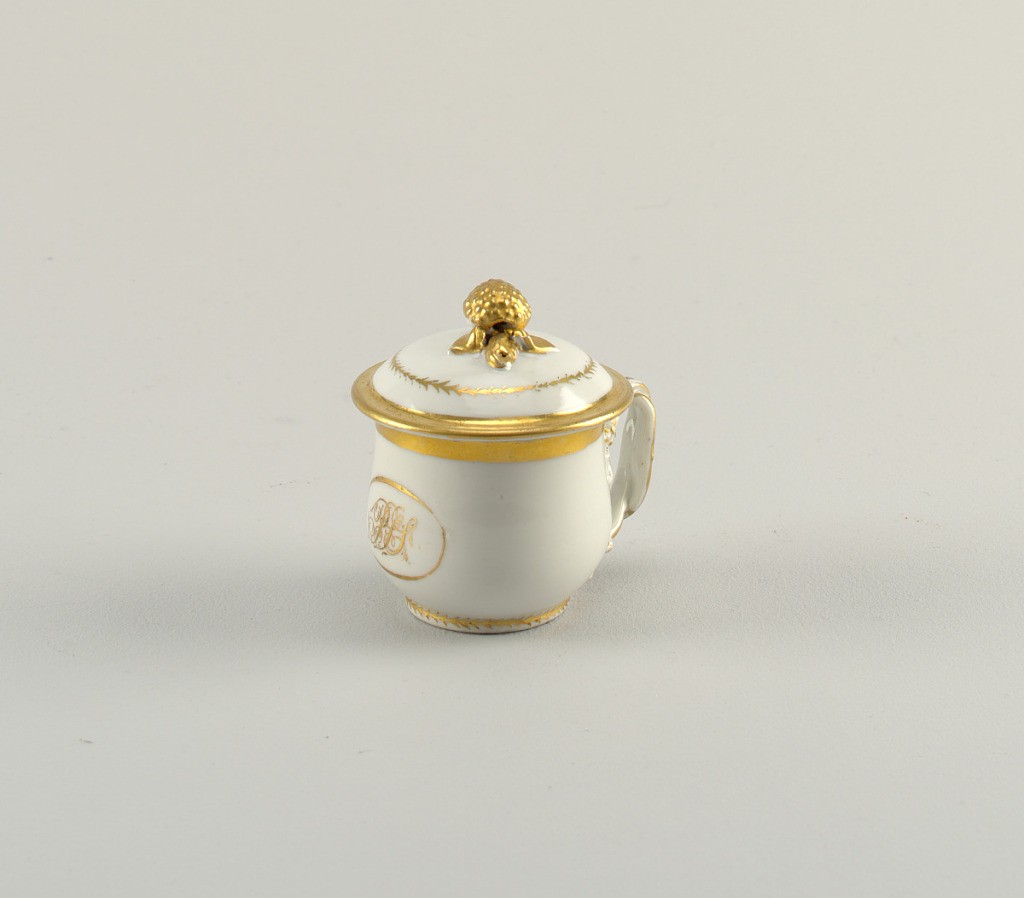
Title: Covered Cup
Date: late 18th century
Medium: Glaze and gilt porcelain
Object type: Cup and lid
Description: Porcelain cup and cover (Pot de Crème) with a decorated handle and gilt initials belonging to a serving set.